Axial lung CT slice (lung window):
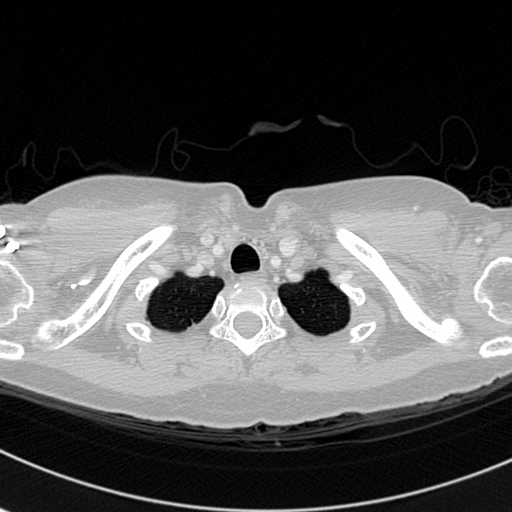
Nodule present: no